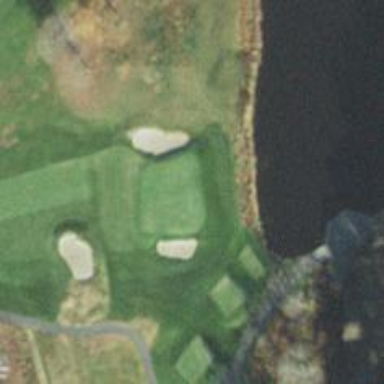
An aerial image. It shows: View of golf hole.